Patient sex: M
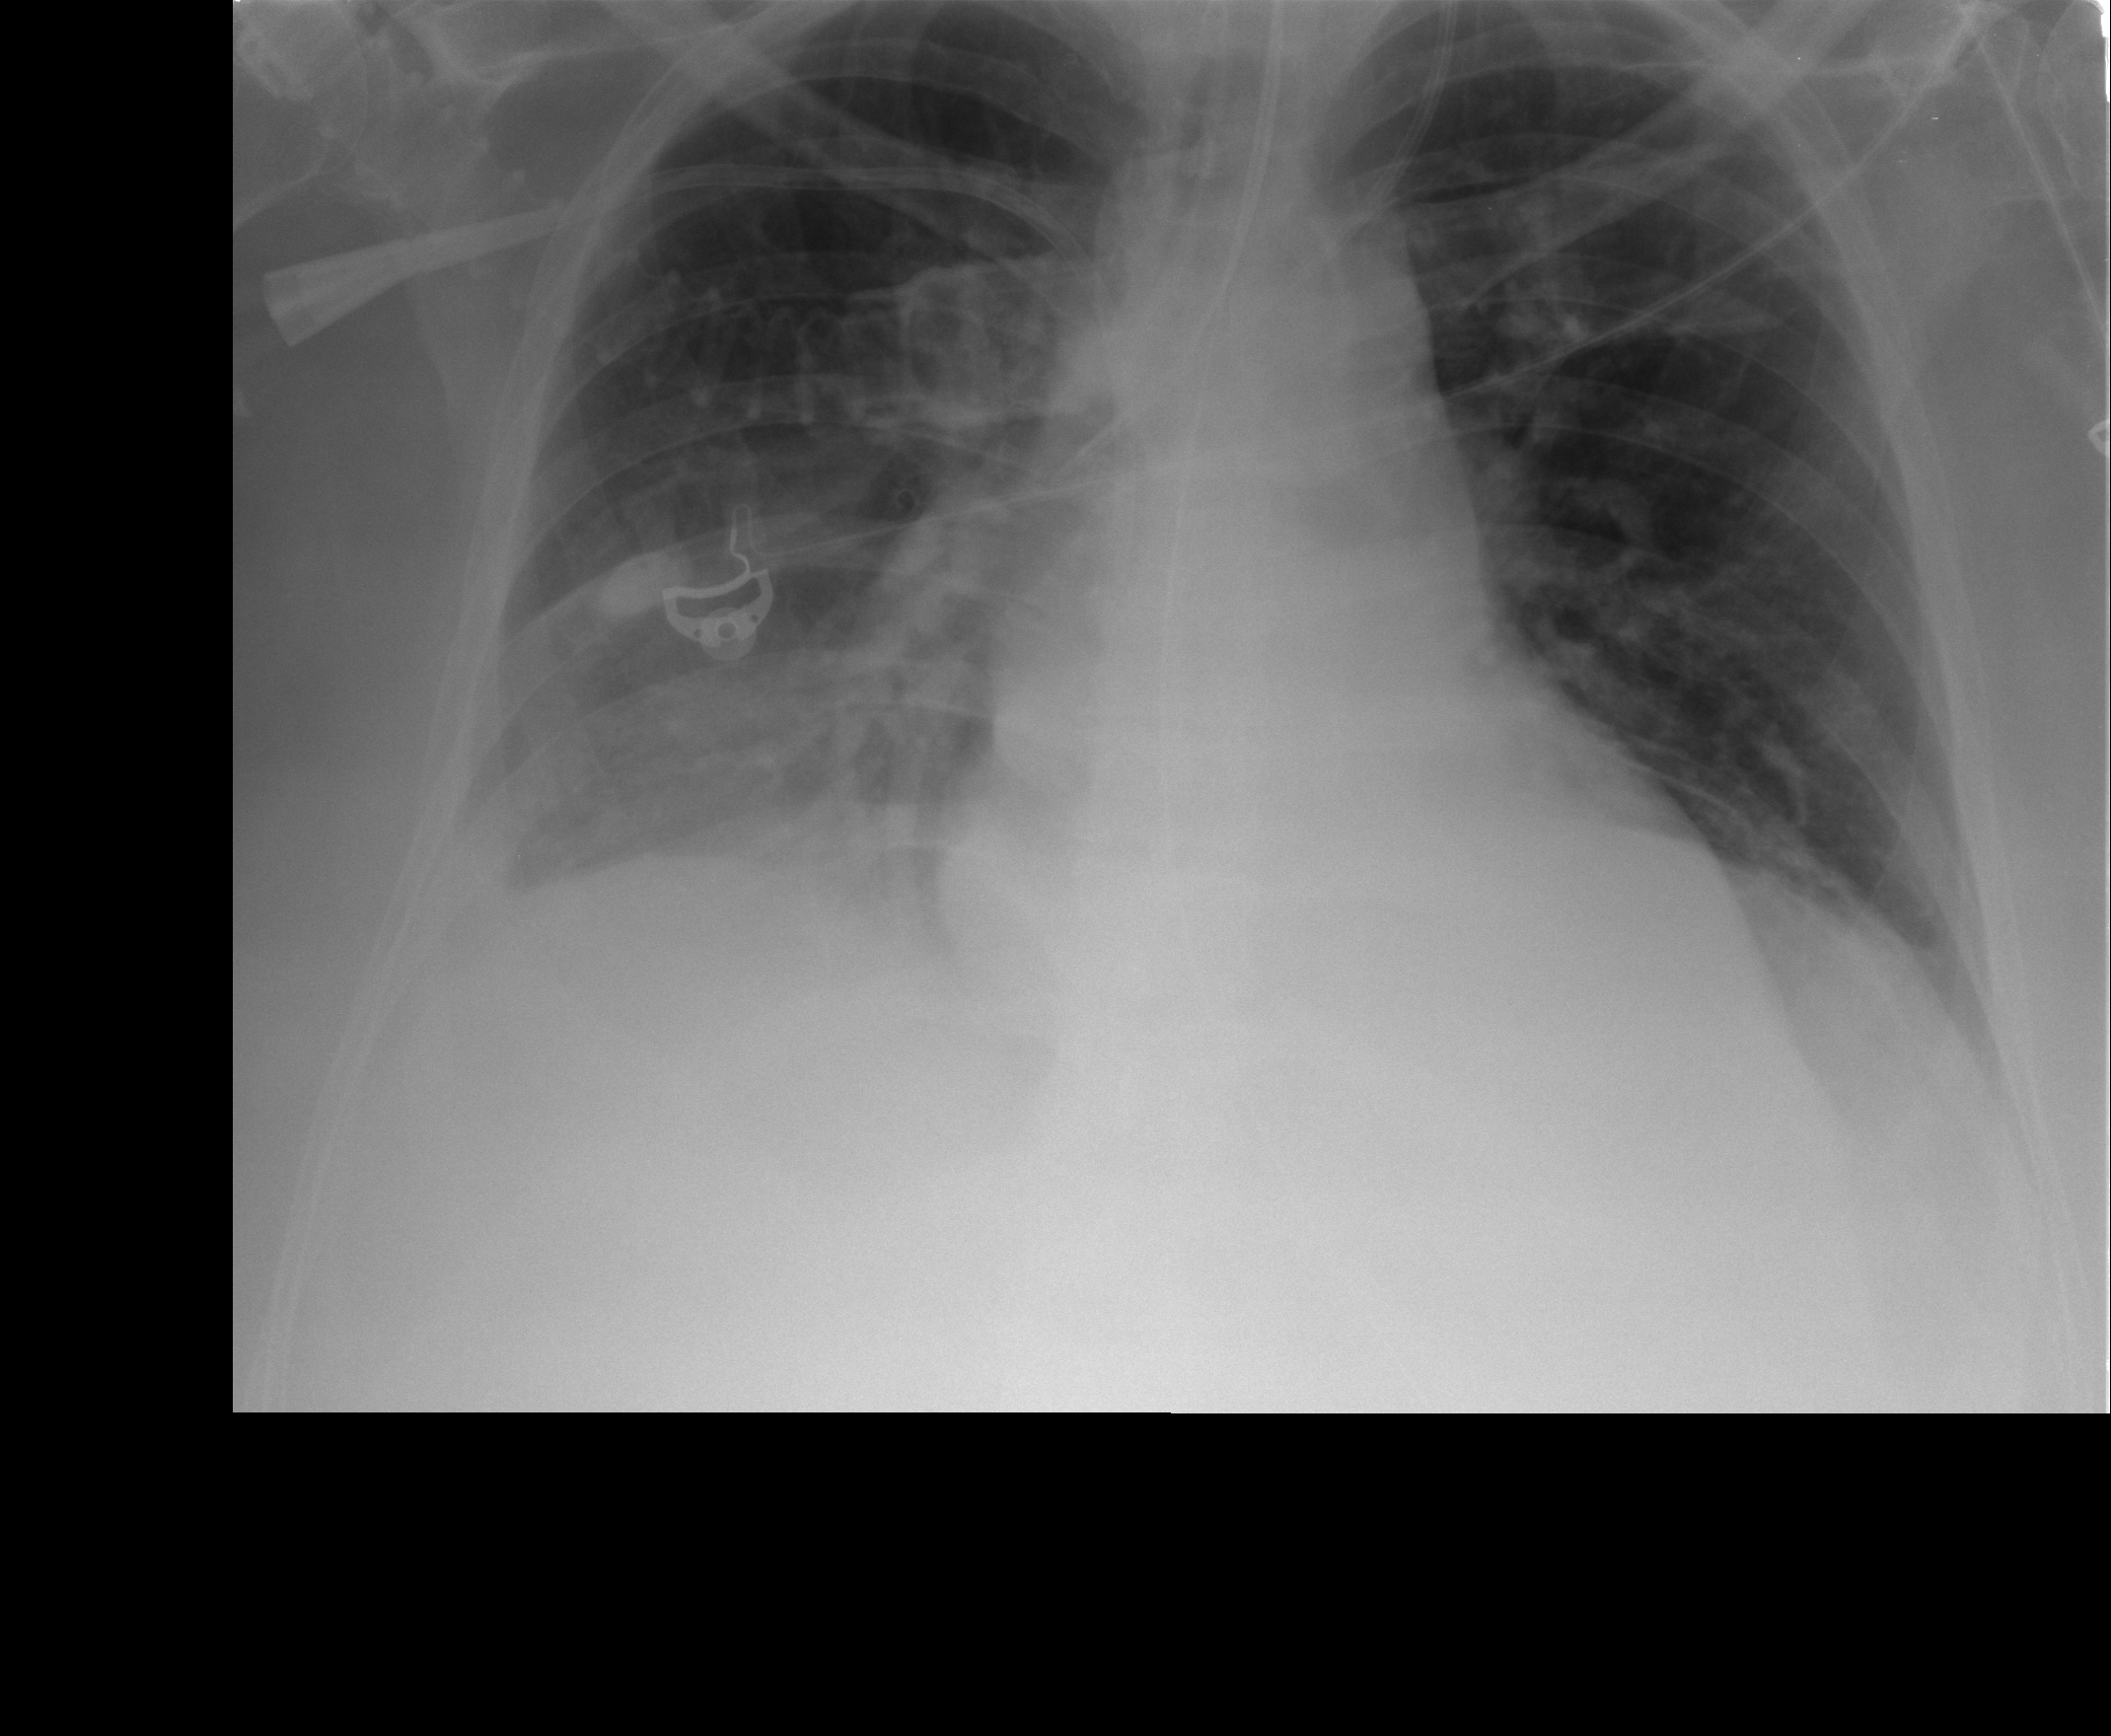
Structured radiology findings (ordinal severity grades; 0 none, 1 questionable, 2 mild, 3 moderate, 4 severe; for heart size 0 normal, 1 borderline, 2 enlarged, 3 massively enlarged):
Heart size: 0
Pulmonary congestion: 1
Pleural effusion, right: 2
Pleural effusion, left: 0
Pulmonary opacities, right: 0
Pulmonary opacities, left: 0
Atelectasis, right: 3
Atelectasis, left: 2